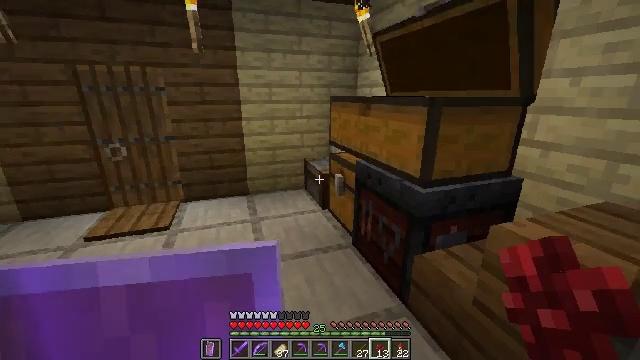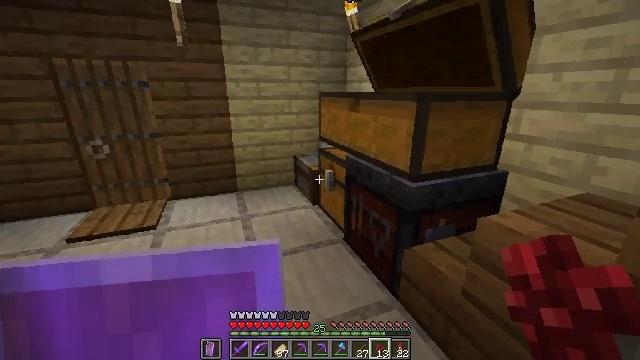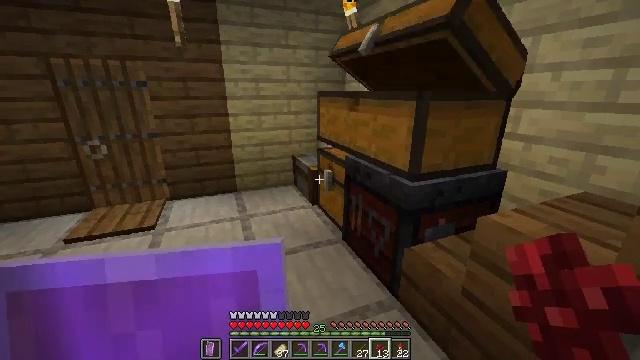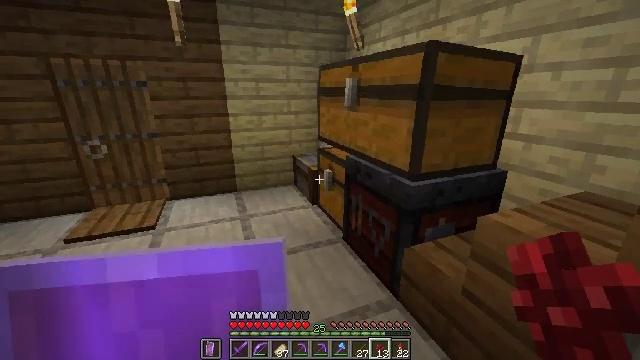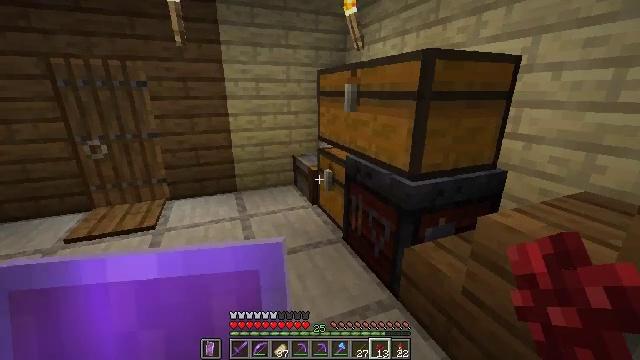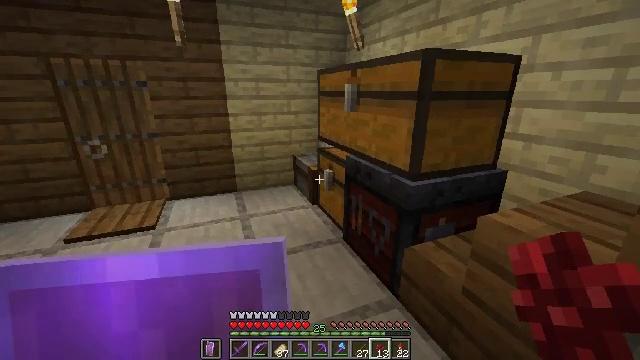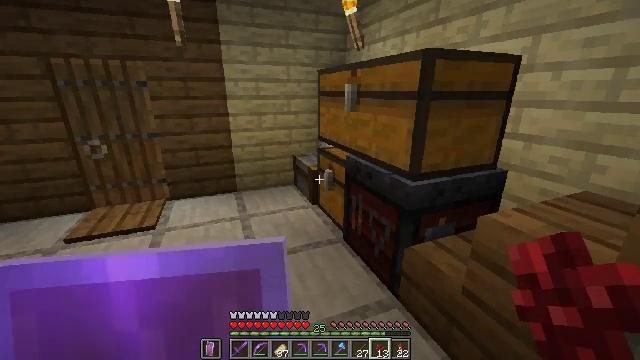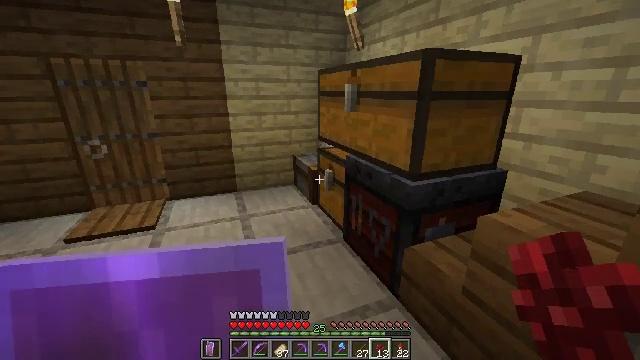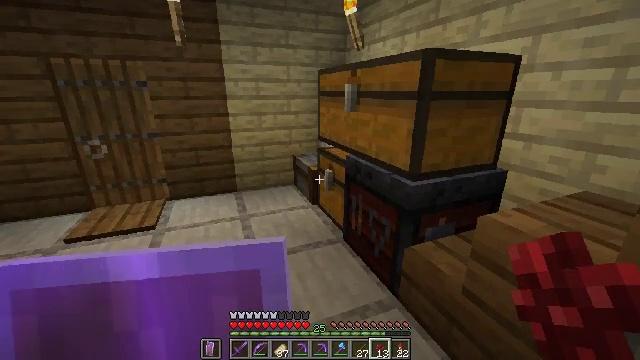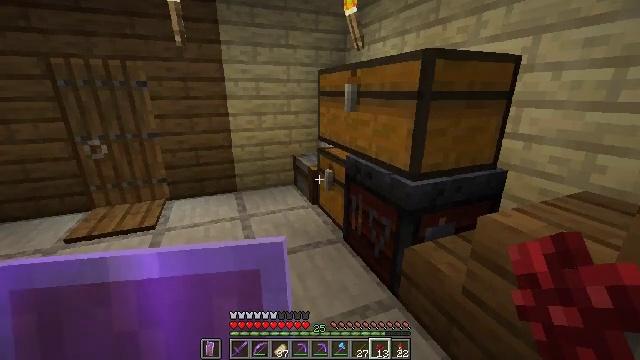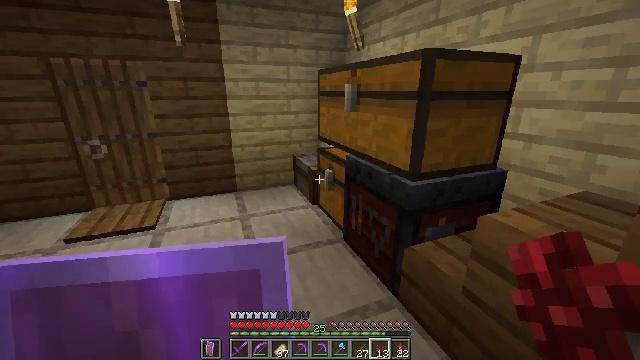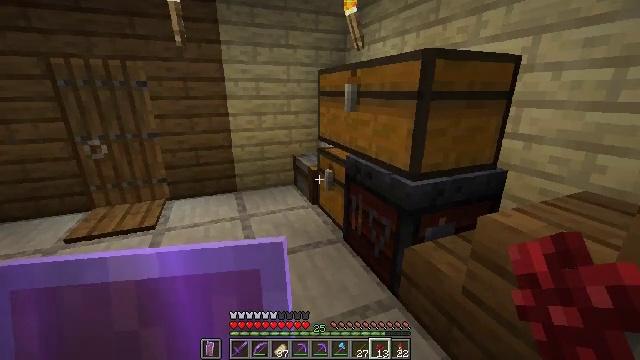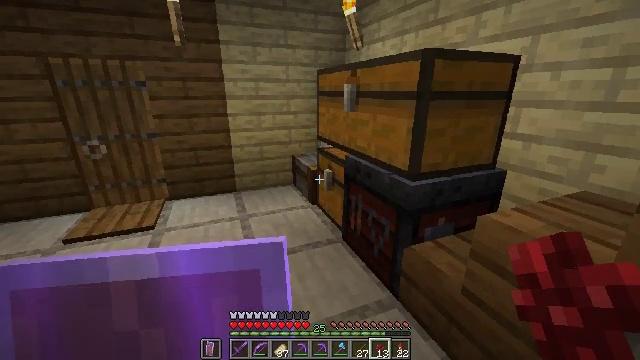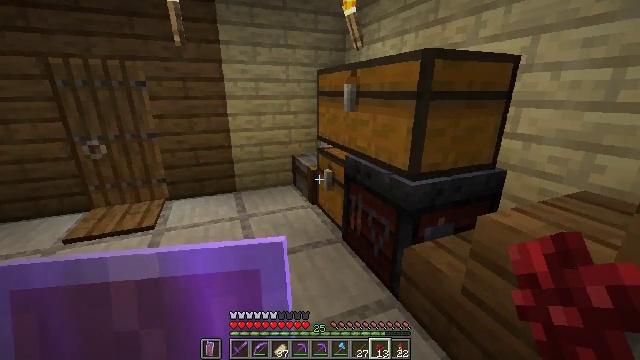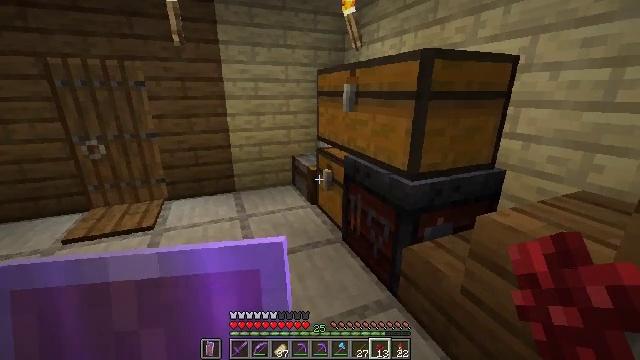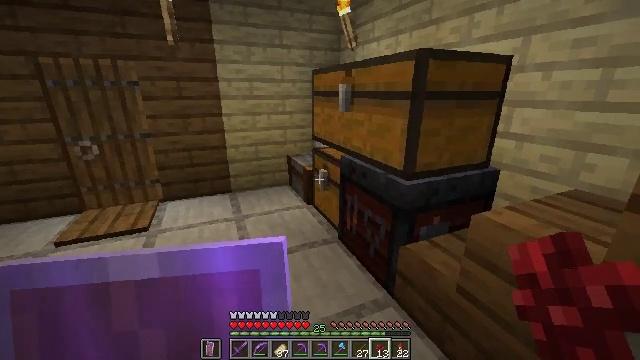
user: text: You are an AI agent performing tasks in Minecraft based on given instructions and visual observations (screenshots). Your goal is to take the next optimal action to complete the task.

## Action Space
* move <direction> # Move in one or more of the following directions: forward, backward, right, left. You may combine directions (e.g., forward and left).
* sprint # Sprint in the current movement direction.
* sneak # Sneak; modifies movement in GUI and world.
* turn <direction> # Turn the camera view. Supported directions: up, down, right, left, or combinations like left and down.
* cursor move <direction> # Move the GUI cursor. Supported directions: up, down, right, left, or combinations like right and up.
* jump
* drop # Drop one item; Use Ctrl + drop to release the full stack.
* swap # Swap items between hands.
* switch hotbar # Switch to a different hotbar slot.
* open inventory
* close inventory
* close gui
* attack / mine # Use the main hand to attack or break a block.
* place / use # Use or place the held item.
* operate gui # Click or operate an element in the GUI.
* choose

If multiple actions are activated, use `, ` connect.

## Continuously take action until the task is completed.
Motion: motion action
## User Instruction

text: Make crimson planks from crimson stems.
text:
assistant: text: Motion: turn right
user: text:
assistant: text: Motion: no_op
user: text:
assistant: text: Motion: no_op
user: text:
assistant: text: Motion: no_op
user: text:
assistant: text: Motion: no_op
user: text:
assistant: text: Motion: no_op
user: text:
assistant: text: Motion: no_op
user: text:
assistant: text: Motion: no_op
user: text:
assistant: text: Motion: no_op
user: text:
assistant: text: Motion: no_op
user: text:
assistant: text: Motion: no_op
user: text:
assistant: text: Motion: no_op
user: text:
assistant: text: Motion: no_op
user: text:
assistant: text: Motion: no_op
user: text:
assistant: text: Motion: no_op
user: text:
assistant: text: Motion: no_op
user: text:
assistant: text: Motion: no_op
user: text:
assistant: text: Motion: use / place
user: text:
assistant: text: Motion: use / place
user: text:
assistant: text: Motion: use / place
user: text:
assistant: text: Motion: no_op
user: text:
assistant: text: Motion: no_op
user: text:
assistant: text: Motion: no_op
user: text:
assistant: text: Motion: no_op
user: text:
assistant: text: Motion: no_op
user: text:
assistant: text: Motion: no_op
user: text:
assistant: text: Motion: no_op
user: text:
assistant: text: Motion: turn right
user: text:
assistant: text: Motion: no_op
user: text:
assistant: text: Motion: turn right